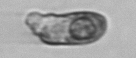
Label: Katodinium_or_Torodinium